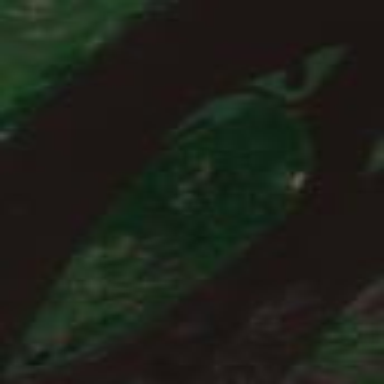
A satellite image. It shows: Islet surrounded by forest.